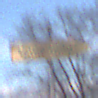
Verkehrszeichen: UmleitungswegweiserRechtsweisend
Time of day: MorningAfternoon
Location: Outdoor (Nature)
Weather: PartlyCloudy
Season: NotSpecified
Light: Natural